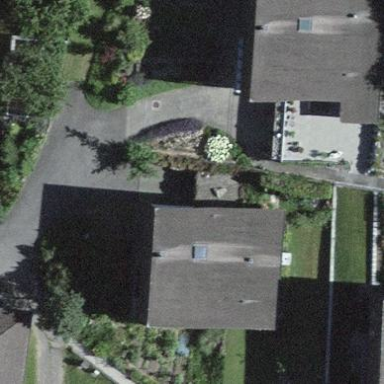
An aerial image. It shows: Residential building.